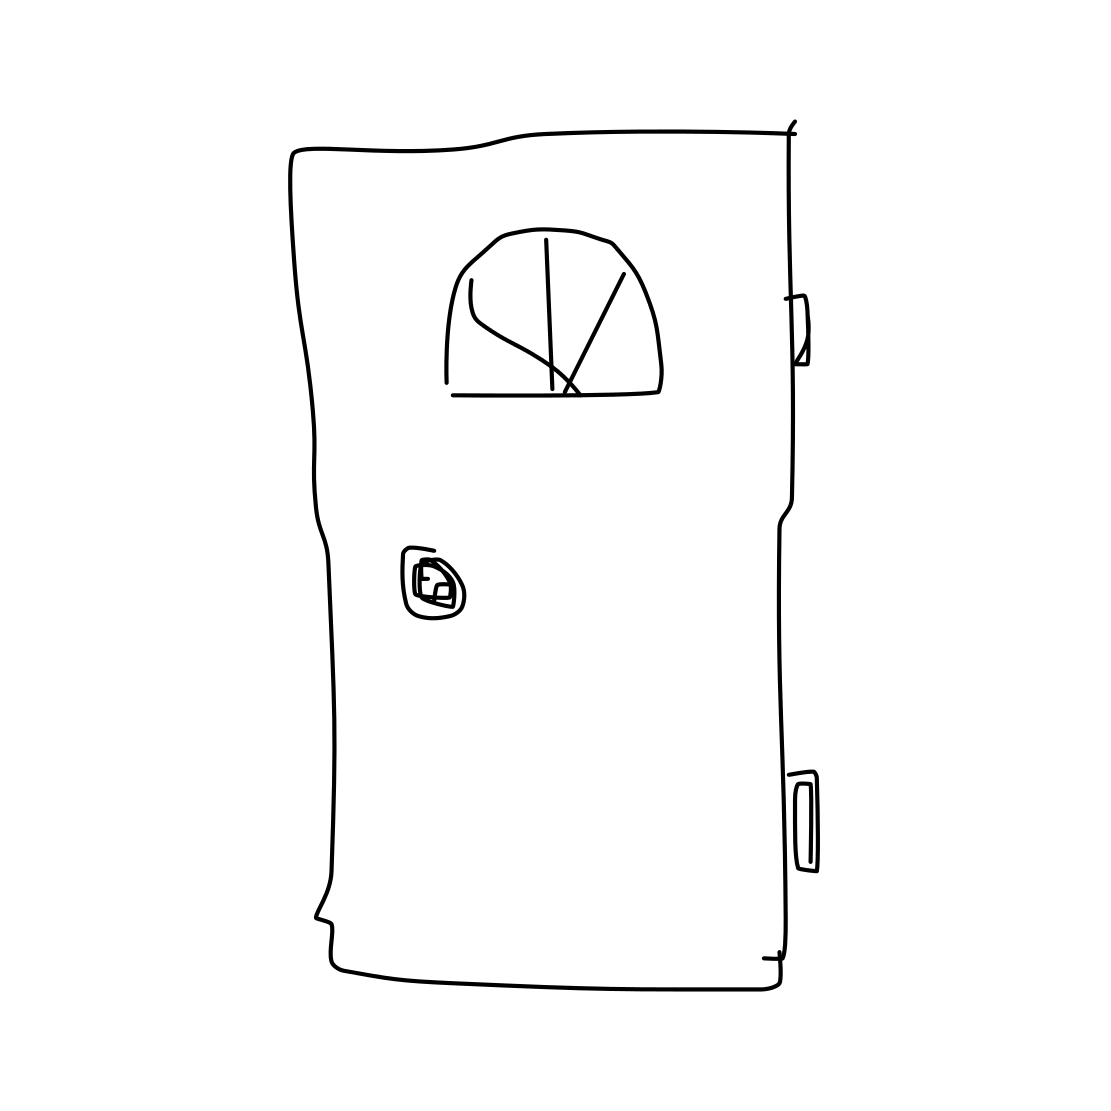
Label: door